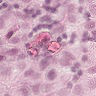
Metastatic tissue present: yes